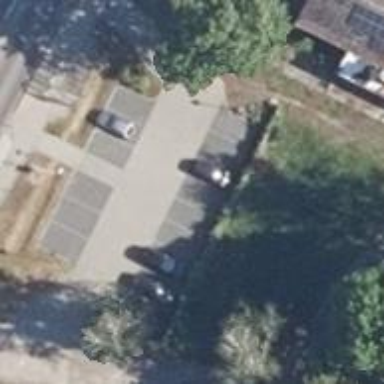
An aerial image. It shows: Parking area with surface.